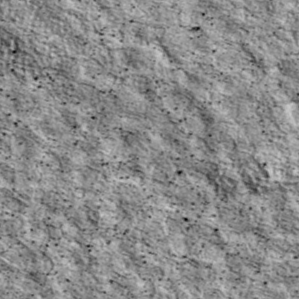
Label: non_frost